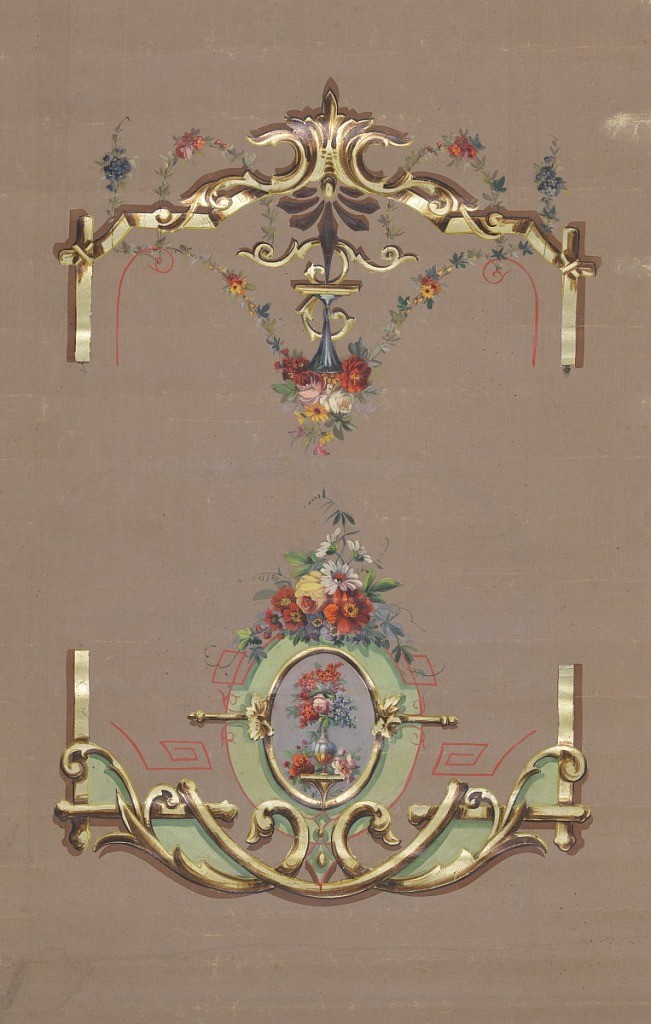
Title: Window shade
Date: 1870–1900
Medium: paper, hand painted
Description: Two different window shade bottoms or valances, each printed in colors on brown ground.